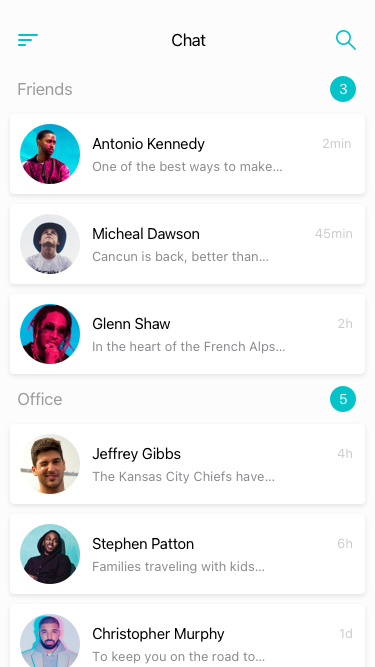
Text in this UI design:
Chat
Antonio Kennedy
2min
One of the best ways to make… a great vacation quickly horrible is to choose the wrong accommodations for your trip. There is nothing quite as bad as spending a great day of vacation only to come back to a less-than-great place to stay for the night. Anytime you are away from home it is important to choose the best accommodations for your comfort and enjoyment. It doesn’t matter if you are going on a three week trip to Europe of if you are going to a weekend wedding celebration, choosing accommodations should be on the top of your list no matter what.

One of the most important things to remember when you begin to search for accommodations is yourself. Knowing your interests, preferences, and the things that are most important to you in any place you stay is necessary in choosing the right accommodations. For example, you should know whether you prefer an all-inclusive type luxury hotel or a quiet cabin that is off the beaten path. Know the things that will make a trip amazing or horrible for you and then don’t settle for accommodations that are different than what you want.

Your budget is another thing to consider when you’re looking for great accommodations for any event. Sure, you might love to stay in the nicest five-star hotel a city offers, but if your budget calls for something a little more modest then it is best to agree with your budget. Keep in mind, however, that your budget should look different based on how important the event or trip is to you. Your honeymoon, for example, should be a higher priority than the accommodations for your next business trip or even for the wedding of a friend. Don’t be afraid to alter your budget for accommodations from trip to trip, just don’t expect for each getaway to be as nice as the rest.

Your personal taste and style can help you determine what is the best accommodations for you in any situation. Go for a place that offers the ammenities that you desire and that feels comfortable and relaxing to you. If having a jaccuzi tub is important to you, then look for accommodations that offer them at no extra charge.

The important thing in any travel situation is to stay somewhere that is restful, relaxing, and peaceful. So whatever it takes for you to be at peace, find accommodations that match your needs. You will enjoy any event, holiday or vacation more if you’re stayin in a great place.
Micheal Dawson
45min
Cancun is back, better than…
ever! Over a hundred Mexico resorts have reopened and the state tourism minister predicts Cancun will draw as many visitors in 2006 as it did two years ago. And the travel deals are great! If you haven’t been, now may be the best time to take a vacation to Cancun.

Since Hurricane Wilma hit in late October, the clean up has been moving fast. In fact, commercial and charter flights are back on regular schedules and many of the Cancun hotels, restaurants, bars, shops, golf courses and clubs have reopened. Even the ancient Mayan sites of Tulum and Coba are open and looking better than ever. In an effort to repair the beaches, engineers have been working around the clock building the equivalent of two American football fields of beach a day by collecting the displaced sand, from 22 miles off shore, onto two ships and re-depositing it back in it’s original location.

The hotels and shops in Cancun continue to deliver exceptional, very personalized and attentive service. Clearly, Cancun wants everyone to come on back!

Additional Notes about the Restoration

Beach Restoration Project Moving Forward: A $17 million beach restoration project, funded by the Mexican government, is currently underway. The project, which is expected to take about eight months to complete, will restore and augment beaches along the 7 1/2-mile stretch between Punta Cancun and Punta Nizuc.

It’s a Divers Paradise: Divers are enjoying less crowds, great conditions and personalized service now that those areas have re-opened.

Expedia.com Helping Get the Word Out: Expedia is working closely with travel industry partners in Cancun to create more awareness about the region as well as setting up smart business practices for local merchants that will keep more money in the local communities.

New jobs: Cancun has added 10,000 new jobs since the Hurricane

Its time to go to Cancun

So, when you make travel plans this year, don’t forget about Mexico’s number one vacation destination. Cancun has received a real facelift with remodeled shopping centers, new hotels and restored beaches. The government, business owners and local people look forward your arrival.
Glenn Shaw
2h
In the heart of the French Alps…in the north east of the Rhone Alps region lies the village of Les Houches. Nestled at one end of the Chamonix valley in the Mont Blanc region of the Haute Savoie Les Houches had long been the considered a mere satellite village of its much more illustrious neighbour Chamonix – the world capital of skiing and mountaineering. Of course the locals knew better and many high mountain guides, ski instructors and pisteurs had long since migrated to this quite and peaceful corner of the Chamonix valley – drawn as much, perhaps, by it’s magnificent setting at the foot of Mont Blanc, it’s peace, tranquillity and traditional ambience as its more affordable property. However, it wasn’t long before the resort became recognised as a little gem in the centre of the Mont Blanc Massif and tourism bloomed due in a large part to Les Houches’ incredibly easy access to and from Geneva airport. It wasn’t always so. It was only with the construction of the new road between Le Fayet and Chamonix during 1860-70, and then with the arrival of the train in 1901, that Les Houches began to open up to summer tourism. It was then that Les Houches became a small holiday retreat and the first hotels and holiday homes began to appear. Les Houches first started as a winter destination with the construction of the Bellevue cable car in 1936-7. From the 1960s the growing tourism development led to the construction of new lift systems. But, it was with the digging of the Mont Blanc tunnel (1959-65) and the completion of the Route Blanche motorway in 1990 which opened up the village of Les Houches to the rest of Europe.

Situated at a height of 1000 metres Les Houches is a pleasant family resort with an exceptional panorama of the Chamonix Aiguilles which encircle the Chamonix valley. The village is made up of a number of small hamlets, with numerous old farms and chapels and enjoys fantastic 360
Jeffrey Gibbs
4h
The Kansas City Chiefs have…their hometown in Kansas City, Kansas. Many a fan has happily purchased one of the over 79,000 seats at Arrowhead Stadium to watch their favorite team play. Members of the AFC west, the Kansas City Chiefs were founded by Lamar Hunt. The current president of the NFL team is Carl Peterson, and the head coach is Herman Edwards. In their history as a team, the Kansas City Chiefs have been to the playoffs 14 times in their career, but have never made it to the Super Bowl. Yet they do have a lot to make their fans proud and a future ahead of them that has not been written yet. Fans in Kansas and around the country are not ready to give up hope for their favorite team, and wear their Kansas City Chiefs jerseys as proof of their commitment as fans.

Many fans were sad to see that Dick Vermeil has left the Kansas City Chiefs as coach. His five seasons as coach are over, and it was hard for him to say goodbye, yet he felt it was time to pursue other things in his life. It is now up to head coach, Herman Edwards to see what next year’s season will be like. It will be interesting to see where he can take the Kansas City Chiefs. There are bound to be some changes both in the team roster and in the way the team is coached in the coming months. Fans will be watching closely and hoping that this year is the one that the Kansas City Chiefs will make it to the Super Bowl.

In addition to playing football, both the players and the Kansa City Chiefs organization put forth a lot of effort for charitable events and causes. For instance, this past season, the Kansas City Chiefs raised over fourteen million dollars for various charities. It is interesting to note that many of the players take their own time to support and help charities of their own choices, as well.

Of course, fans all over Kansas are anxious to display their support for their team, and proudly wear the red and white colors of the Kansas City Chiefs. The online Pro Shop even sells a Kansas City Chiefs cookbook that is said to contain some very good recipes for fans to try.

Kansas City Chief fans will be cheering them on all the way. Go Chiefs!
Stephen Patton
6h
Families traveling with kids… find Amboseli national park a safari destination matched to no other, with less tourist traffic, breathtaking open spaces, easy access from Nairobi, the list is endless.

The park described by writers as ‘ a home for the Gods’ covers 150sq mile south of Nairobi and lies just at the foot of Mt Kilimanjaro, Africa’s highest mountain at 5,895m. The park is currently on the cross roads with the government and the local communities both claiming ownership, with Kilimanjaro’s snow capped peaks dominating every aspect of this Park and form a stunning backdrop to the wildlife found here – elephant, lion, leopard, rhino, buffalo, cheetah and a host of plains game and its breathtaking beauty, the tag is well worth the effort!

The area is home to the Masai people, tall, colorful, proud, nomadic warriors famous for their legendary prowess in battle and single handed acts of bravery in fights with wild animals. Perhaps, more than any other people they have learned to live in complete harmony with the wildlife which surrounds them, this knowledge they proudly shared to visitors and well worth the time. Kids will be allowed to get really close and explore the simple but fascinating homesteads, adults will also enjoy the cultural aspect of the lifestyle. Amboseli’s Oltukai lodge is one of the best spots in the world where children can watch elephants and study their fascinating wilderness behavior, This is where you will find the highest concentration of elephants than anywhere else in Africa, they can be seen spread well over the savannah woodland, just remember to ask your driver guide on how this clever mammals mourn and pay last respect to a dead member or how they cross their tiny young on a fast flowing river. .

Quietly tucked away from view, The Kibo family Villa crouches undisturbed, an elegant three-bedroom log cabin built in stone and gum tree, in complete harmony with its surroundings. Own entrance, a lounge, a fully fitted kitchen and a barbecue area. Secluded by a copse of indigenous Acacia Tortilis trees and five acres of garden, Kibo Villa is peace and privacy made perfection. Two or threes small families traveling together love the self-catering option, use the lodges facility is welcome. Detailed attention is taken on security issues and a resident nurse is available on call.

Kids will love the lavish private family buffet breakfast or dinner set out specially as a family package in wonderful secluded detting amongst the tortillas trees only a tone away from the family of the resident elephants also having a feast of their own, breakfast works out best. Selenkay conservation area lies east of Amboseli is well off the beaten track, never visited by tourist till now, birdlife is prolific especially bird of prey. The 6 tents Porini luxury camp caters for 12 guest at a time, the camp is in the lines of a traditional luxury family camp, comfortable family tent rooms, ensuite bathrooms, flush toilets, solar powered electric lighting and an amazing chef completes a safari family haven!

At Amboseli locally trained masai naturalist or walking guides will get Kids out in the mornings in a small group of say 8 kids for an adventurous nature exploration. This walking trips to the nearby sites in most cases will include lessons on the masai hunting techniques, catching and naming butterflies, treasure hunts, tree planting, hide and seek in animal camouflaged clothing and an interesting Q and A session answering every question they have ever had on wildlife and tribesmen.  The young rangers club is available to 10 – 15 year olds, could be a temporally or annual membership with letters, post cards and birthday cards sent to members all over the world from deep down wild and magical Africa!
Christopher Murphy
1d
To keep you on the road to… safety, here are a few basic tips for motorists at rail crossings:

• Expect a train at any time. Trains can run anytime of day or night, on any track, in any direction.

• Don’t be fooled. The train is closer and faster than you think. It’s easy to misjudge a train’s speed and its distance, especially at night. If you see a train, just wait.

• Trains can’t stop quickly or swerve; be prepared to yield. After fully applying the brakes, a loaded freight train traveling at 55 miles per hour takes a mile or more to stop.

• Stop and wait when gates are down or lights are flashing. Only continue across after the gates go up and red lights stop flashing. Remember, too, that when on foot, you should stay off railroad cars and tracks. It’s illegal and too often it’s deadly.

These tips come from the safety experts at Voith Turbo, York, Pa., which manufactures a device that helps trains with braking, to make train travel even better. The new type of railcar is on track to save Americans time, trouble and maybe even their lives. These trains can go from stations in the suburbs to stations in the city without switching locomotives. Such flexible trains, called DMUs–or Diesel Multiple Units -were designed so commuters in the suburbs would not have to switch to locomotives that work only on city rails. According to Colorado Railcar Manufacturing, the company that designed the cars, the DMU combines its drive systems and passenger accommodations into a single unit-each DMU has seating for 90 passengers and can pull additional motorized coaches.
3
Friends
5
Office